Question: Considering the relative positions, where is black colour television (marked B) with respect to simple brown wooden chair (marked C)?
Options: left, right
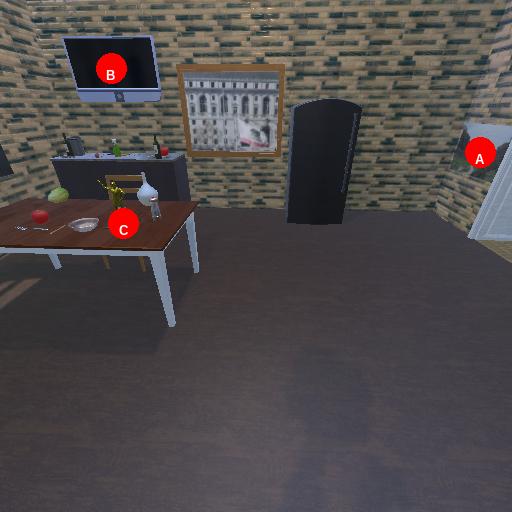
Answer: left